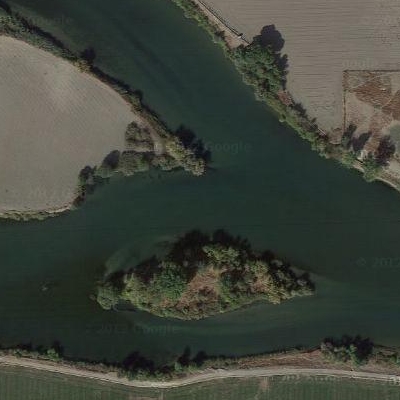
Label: dRiverLake